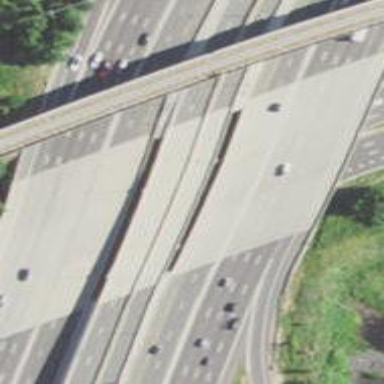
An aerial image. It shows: Man-made bridge.